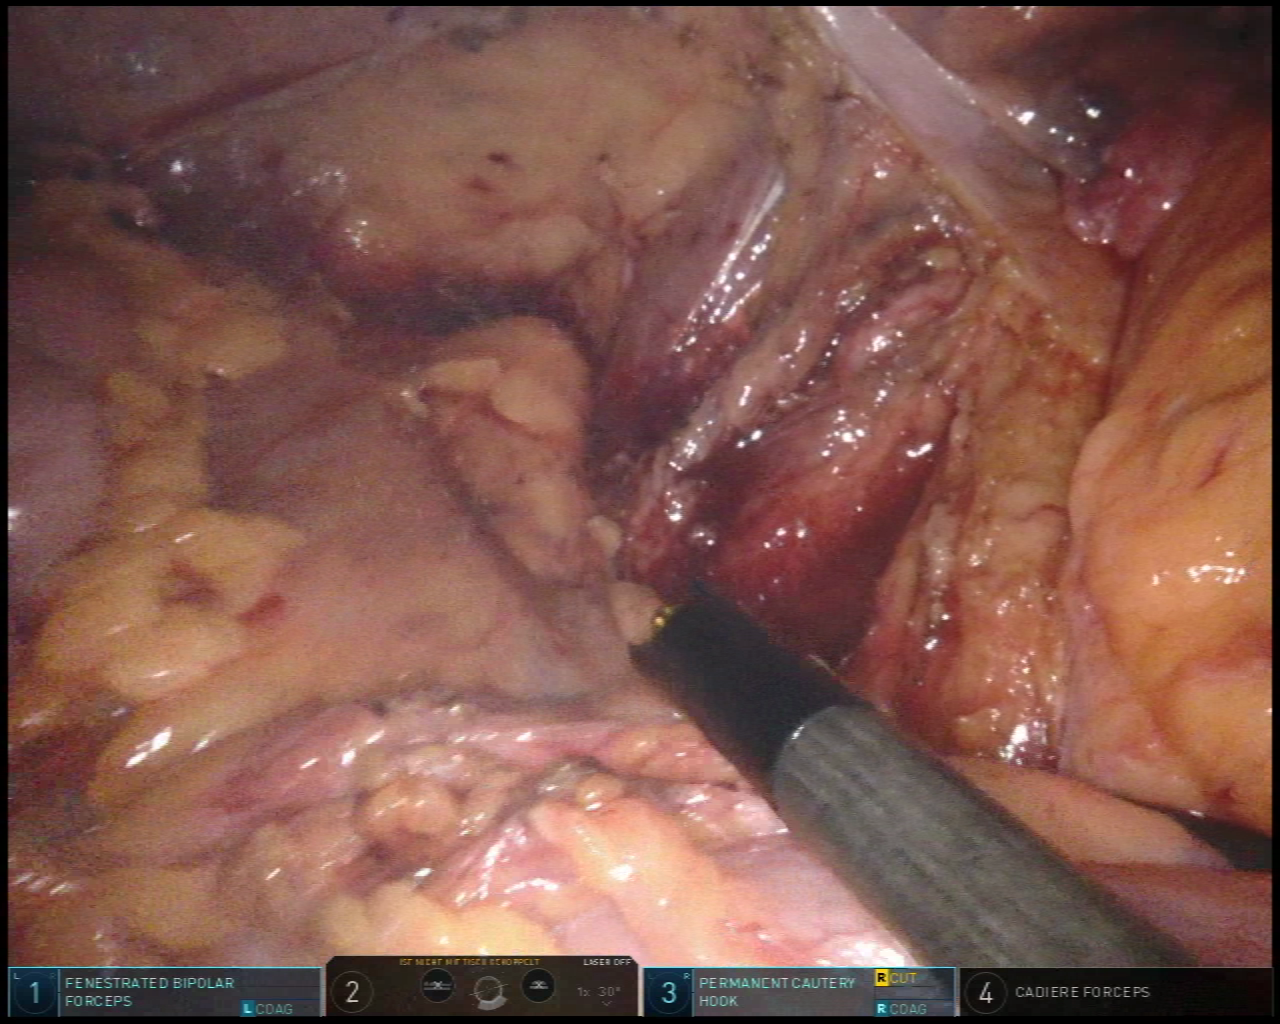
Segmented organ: ureter
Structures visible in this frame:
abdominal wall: yes
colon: yes
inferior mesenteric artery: no
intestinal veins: no
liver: no
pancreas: no
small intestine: no
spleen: no
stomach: no
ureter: yes
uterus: no
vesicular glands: no